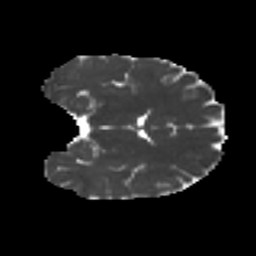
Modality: MD
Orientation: coronal
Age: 26
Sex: female
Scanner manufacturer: ge
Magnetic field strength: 3 T
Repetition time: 7.8 s
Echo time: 0.0606 s